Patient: sex F, age 38
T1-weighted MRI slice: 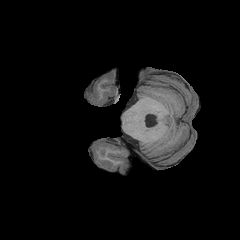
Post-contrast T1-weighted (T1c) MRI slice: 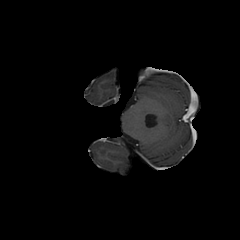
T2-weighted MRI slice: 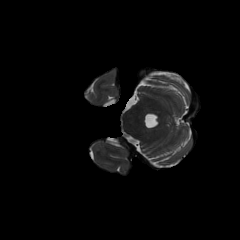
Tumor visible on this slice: no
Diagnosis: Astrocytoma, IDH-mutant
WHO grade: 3